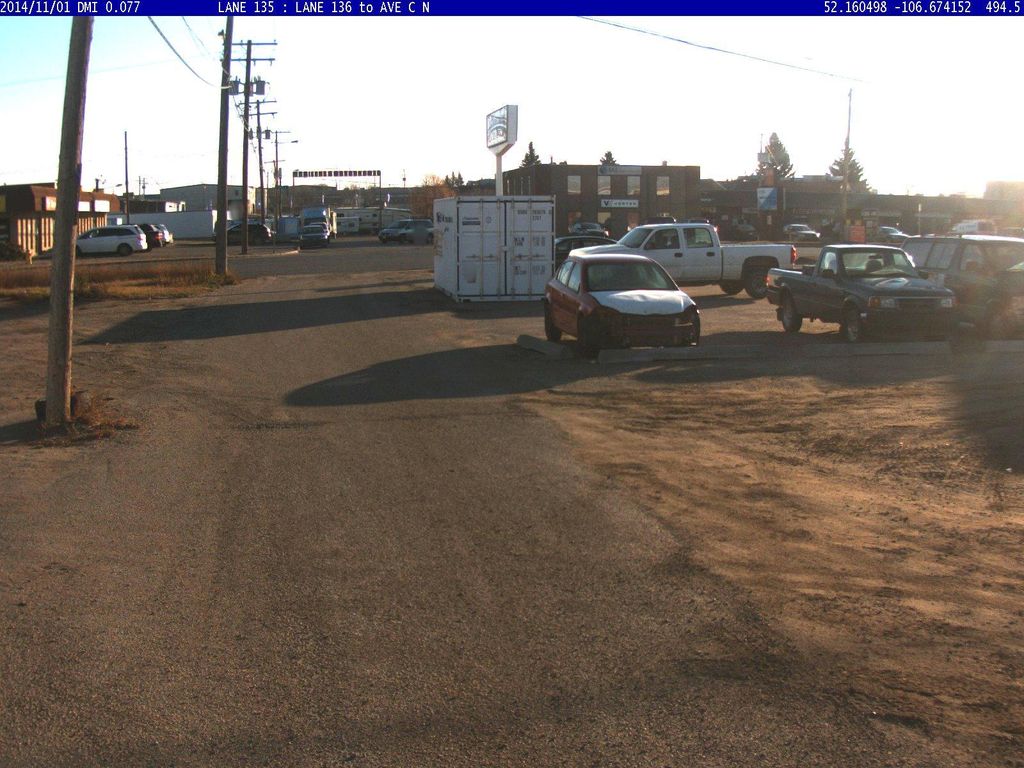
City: saskatoon